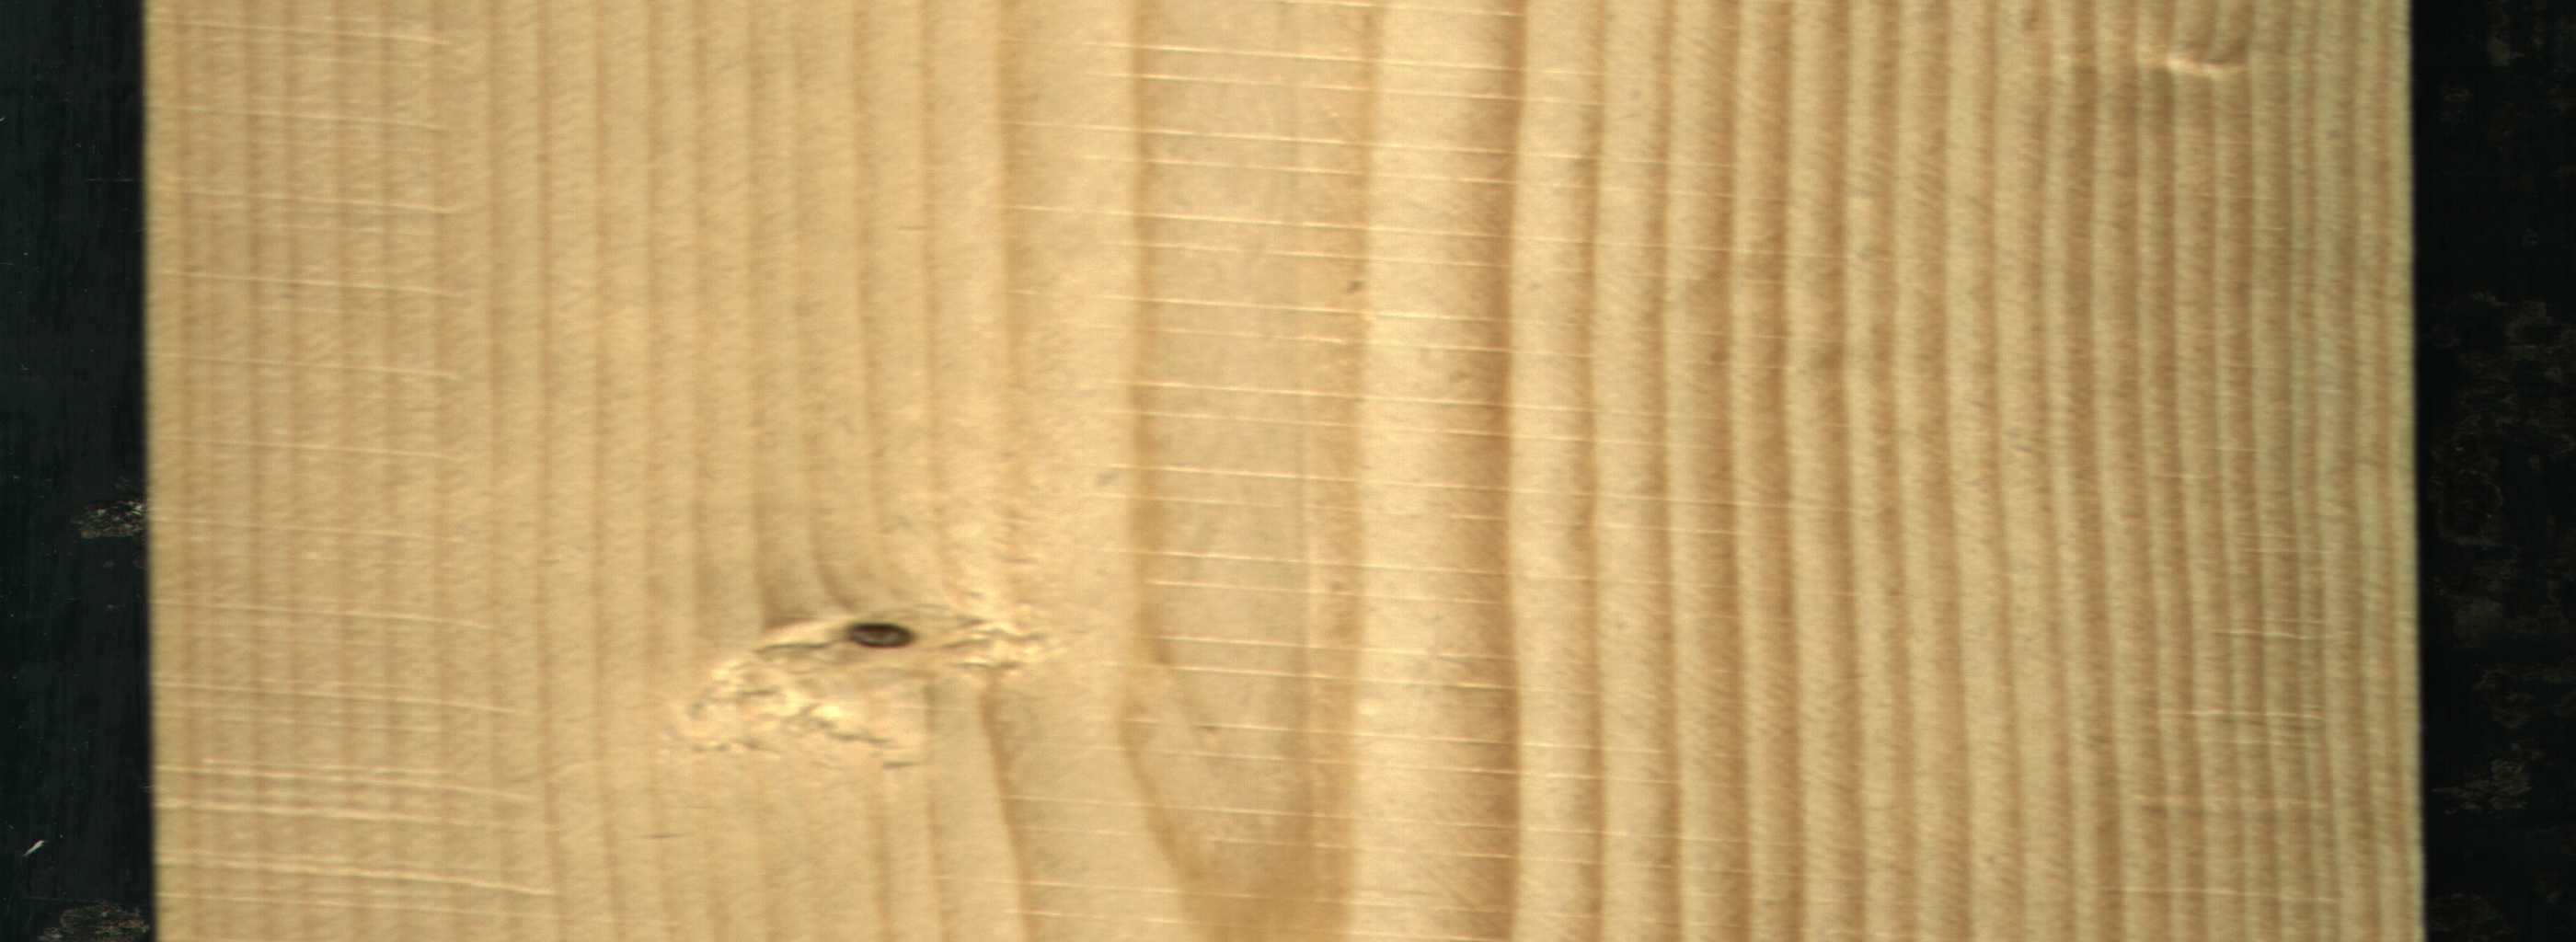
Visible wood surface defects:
Dead_Knot